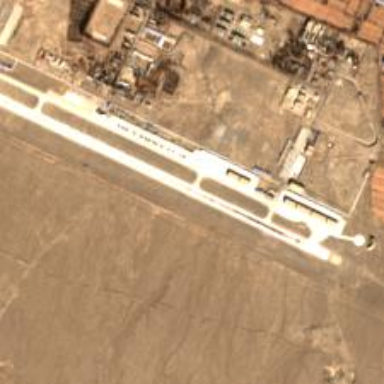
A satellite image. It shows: Runway at airport.